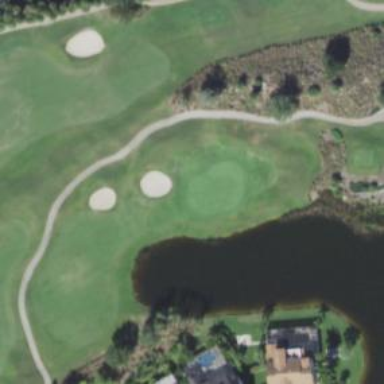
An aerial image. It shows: View of golf hole.